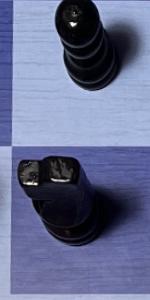
Label: Knight_Black